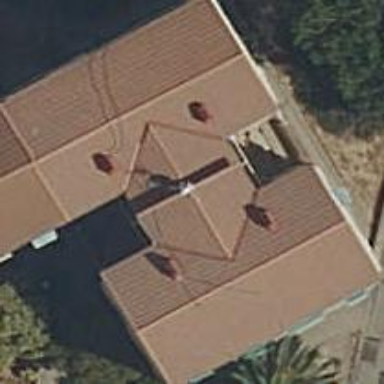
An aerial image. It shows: Apartment building with hipped roof.